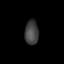
Tissue: lung
Cell type: Endothelial cells
Senescence score: 0.5918
Nuclear area (px): 327
Mean DAPI intensity: 66.682